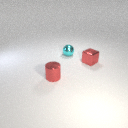
small cyan metal sphere to the right of small red metal cylinder